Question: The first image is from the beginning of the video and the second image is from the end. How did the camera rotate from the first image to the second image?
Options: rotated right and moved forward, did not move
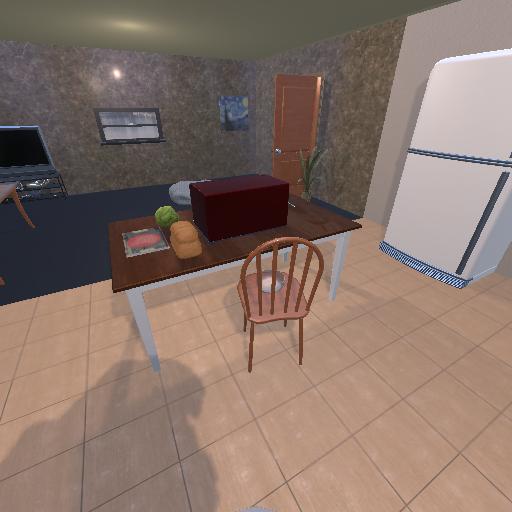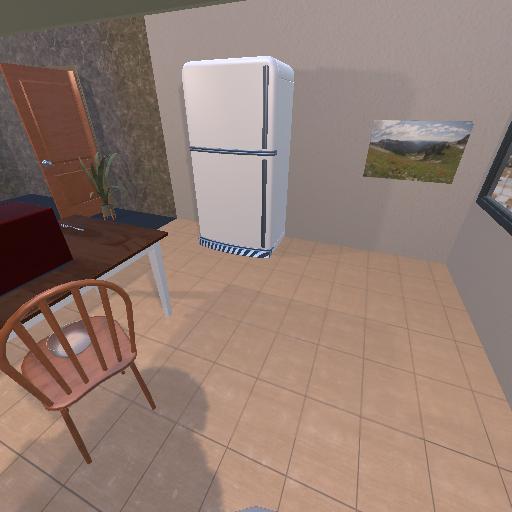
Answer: rotated right and moved forward